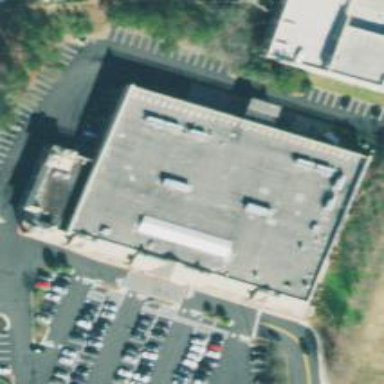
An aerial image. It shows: Supermarket.